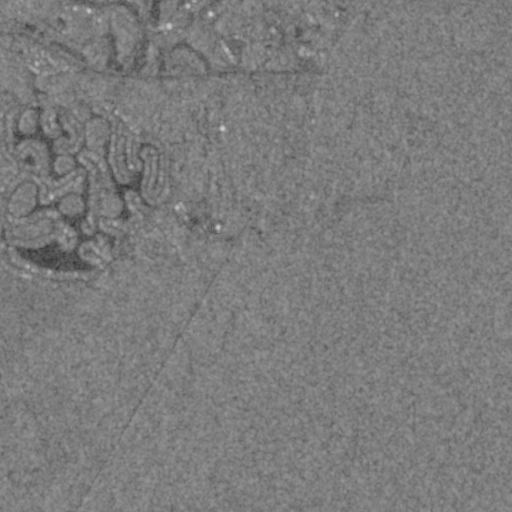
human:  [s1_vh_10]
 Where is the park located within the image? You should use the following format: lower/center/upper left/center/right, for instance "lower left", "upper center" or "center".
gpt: The park is located in the upper left of the image.
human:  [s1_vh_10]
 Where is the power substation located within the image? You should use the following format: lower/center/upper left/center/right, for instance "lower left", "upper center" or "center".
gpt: The power substation is located in the upper center of the image.
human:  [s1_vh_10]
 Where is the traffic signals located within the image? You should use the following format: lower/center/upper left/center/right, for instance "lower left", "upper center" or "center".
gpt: The traffic signals is located in the upper center of the image.
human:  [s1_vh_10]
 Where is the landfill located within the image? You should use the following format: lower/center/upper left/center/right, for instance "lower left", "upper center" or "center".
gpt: There is no landfill in the image.

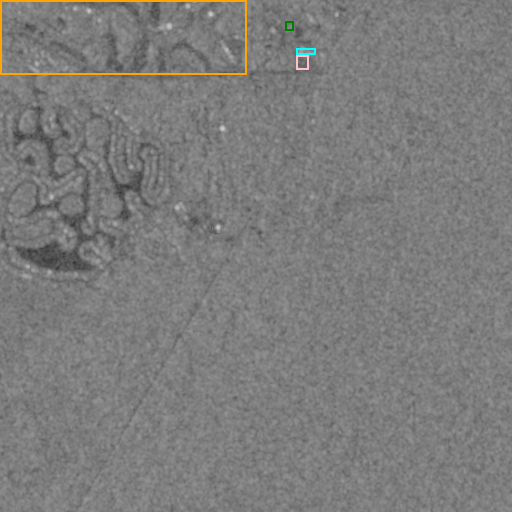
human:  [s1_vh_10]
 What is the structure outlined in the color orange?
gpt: The structure outlined in orange is a park.
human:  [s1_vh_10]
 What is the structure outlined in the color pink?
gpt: The structure outlined in pink is a parking lot.
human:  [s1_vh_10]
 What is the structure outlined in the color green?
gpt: The structure outlined in green is a power substation.
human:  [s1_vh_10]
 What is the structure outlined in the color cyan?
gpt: The structure outlined in cyan is a building.
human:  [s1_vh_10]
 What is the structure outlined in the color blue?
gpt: There is no blue outline.